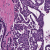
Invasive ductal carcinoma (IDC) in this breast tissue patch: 1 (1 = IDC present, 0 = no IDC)